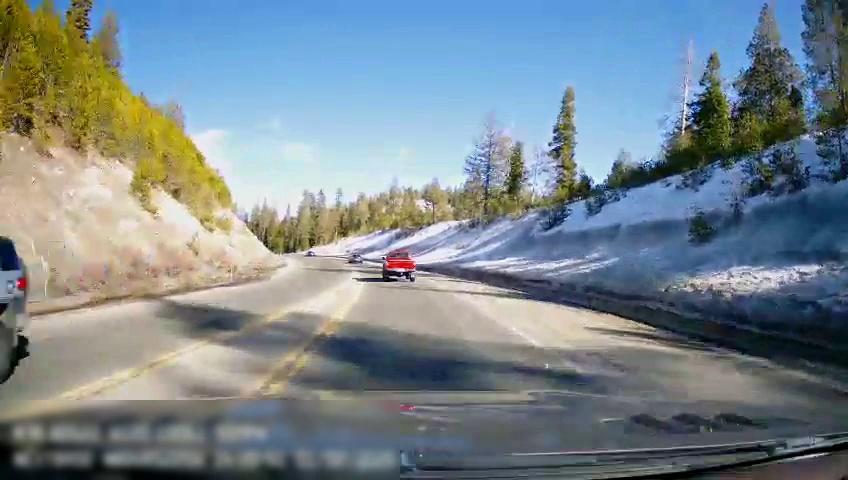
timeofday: Day
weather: Sunny
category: Drivable Space
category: Vehicles | Truck
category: Vehicles | Car
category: Vehicles | SUV
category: Lanes | Current Lane
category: Lanes | Alternate Lane
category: Lanes | Current Lane
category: Lanes | Opposite Lane
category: Lanes | Opposite Lane